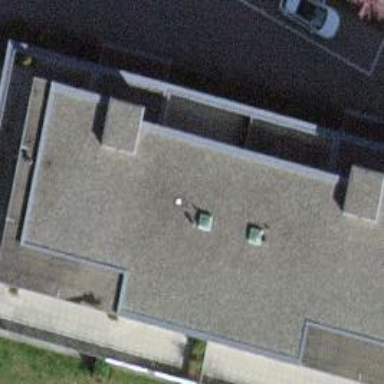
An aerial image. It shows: Part of building with flat gray roof. The building is yellow in color.